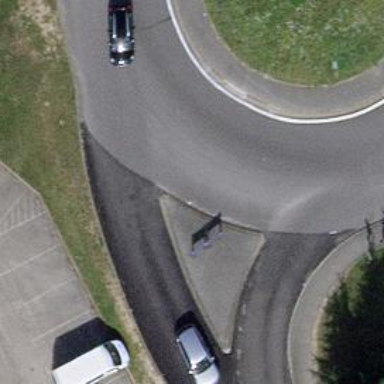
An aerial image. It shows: Tertiary road with asphalt surface leading to roundabout.